Question: Here i am populating my dropdowns with database fields using php
my code follows,
'''
while ($row = mysql_fetch_array($result)) {
$series1 .= "<option id='Series1' value='" . $row['Series'] ."'>" . $row['Series'] ." </option>";
}
'''
after fetching i echo it to html
'''
<select id="Series1" onchange="changeVal('Series1')">
<option value="">Please select</option>
<?php echo $series1 ?>
</select>
'''
my problem is i have some null values in the database field, i don't want that to be inserted in the options field. my final result now look like this

please help me.
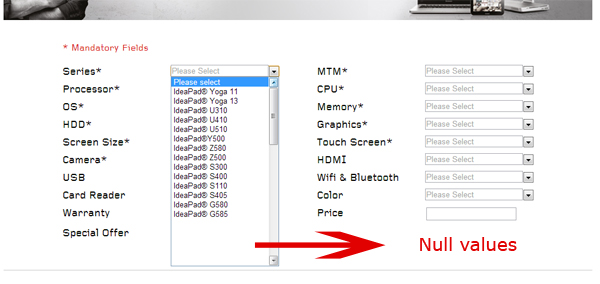
Answer: Try this
'''
while ($row = mysql_fetch_array($result)) {
if($row['Series'] != '' || $row['Series'] != NULL) {
$series1 .= "<option id='Series1' value='" . $row['Series'] ."'>" . $row['Series'] ." </option>";
}
}
'''
OR
In your sql query
'''
SELECT * FROM your_table WHERE Series IS NOT NULL
'''